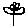
Label: flower